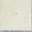
Piece: xx